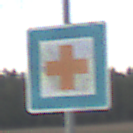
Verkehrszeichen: ErsteHilfe
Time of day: SunriseSunset
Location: Outdoor (Nature)
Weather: PartlyCloudy
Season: NotSpecified
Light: Natural